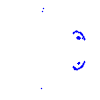
Particle: proton